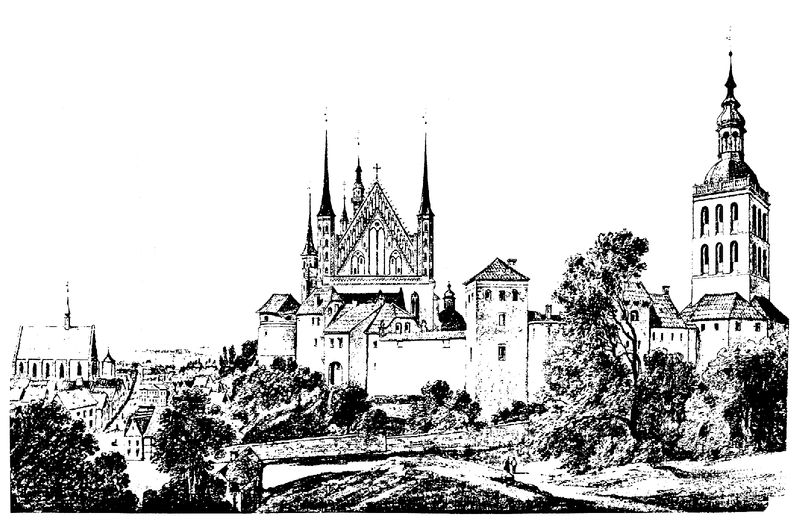
Titel: Olsztyn, Kathedrale Frombork (Frauenburg)
Standort: Olsztyn, Frombork (EU - PL - Ermland)
Schlagwörter: baum, himmel, weiß, bäume, landschaft, stadt, fenster, grau, schwarz, skizze, zeichnung, dach, gebäude, schloss, weg, mensch, felder, hügel, kirche, paar, gotik, turm, deutschland, dorf, mauer, burg, türmchen, türme, dom, spaziergang, festung, druck, schwarz weiss, stich, bleistift, tinte, mittelalter, kupferstich, stick, neugotik, n